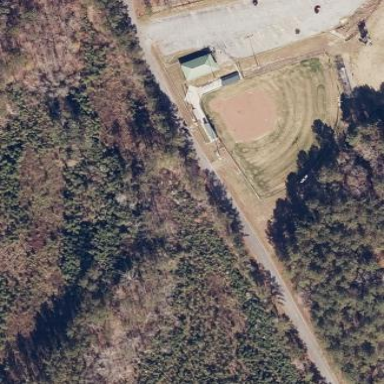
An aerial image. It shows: Baseball pitch surrounded by fence.